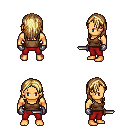
a pixel art fantasy rpg character, male body template, human, tanned skin, brown pirate shirt, red pants, blonde long hairstyle, metal gloves, dagger, four views (front, back, left, right), 2x2 character sprite sheet, small pixel art, hard edges, no anti-aliasing